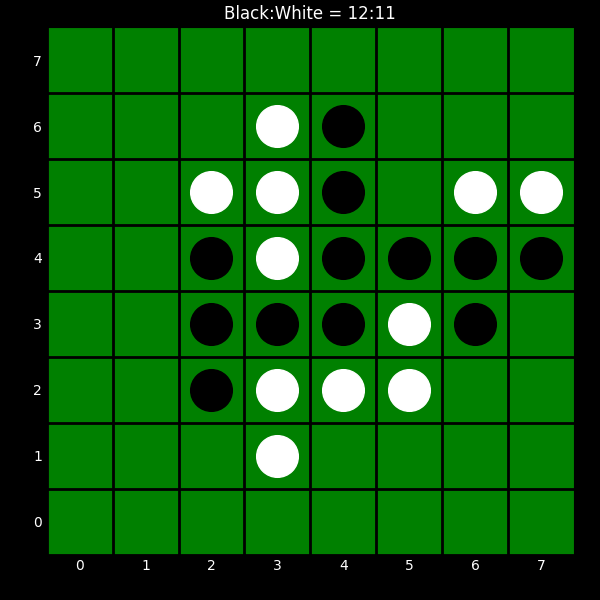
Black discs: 12
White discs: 11